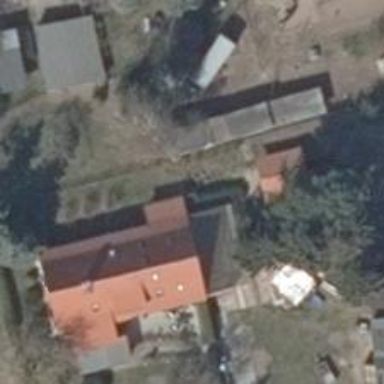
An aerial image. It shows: Simple house.